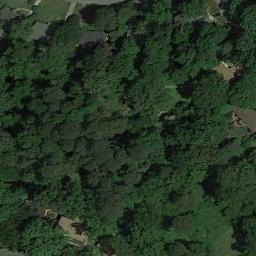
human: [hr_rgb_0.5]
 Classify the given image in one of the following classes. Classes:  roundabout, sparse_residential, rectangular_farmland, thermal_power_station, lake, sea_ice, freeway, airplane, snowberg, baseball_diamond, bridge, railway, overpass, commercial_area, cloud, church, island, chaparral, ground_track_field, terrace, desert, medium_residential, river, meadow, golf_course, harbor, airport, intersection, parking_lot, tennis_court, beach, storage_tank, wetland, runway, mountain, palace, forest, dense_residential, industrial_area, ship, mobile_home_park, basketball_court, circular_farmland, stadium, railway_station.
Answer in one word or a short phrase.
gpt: forest